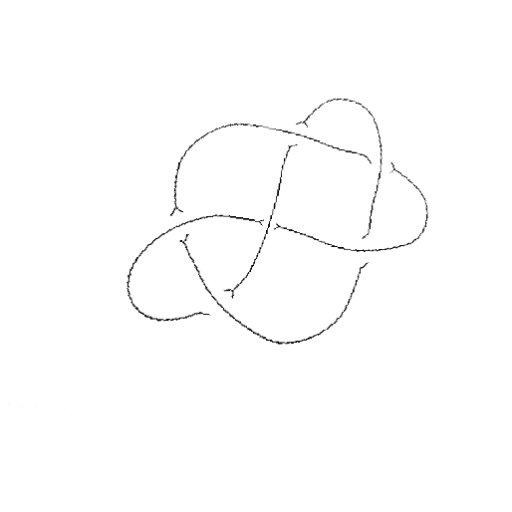
Crossing number: 6